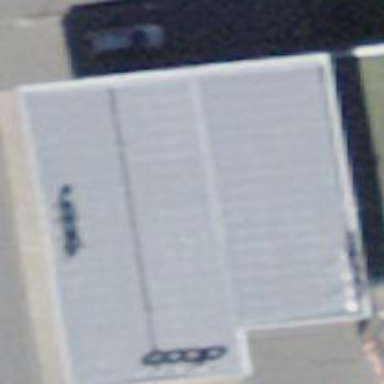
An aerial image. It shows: Fuel station.